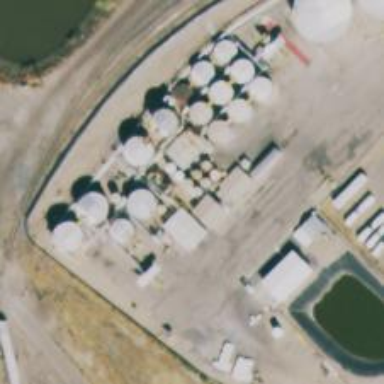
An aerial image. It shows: Storage tank with man-made structure.